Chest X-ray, PA view. Patient: 50 years old, sex F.
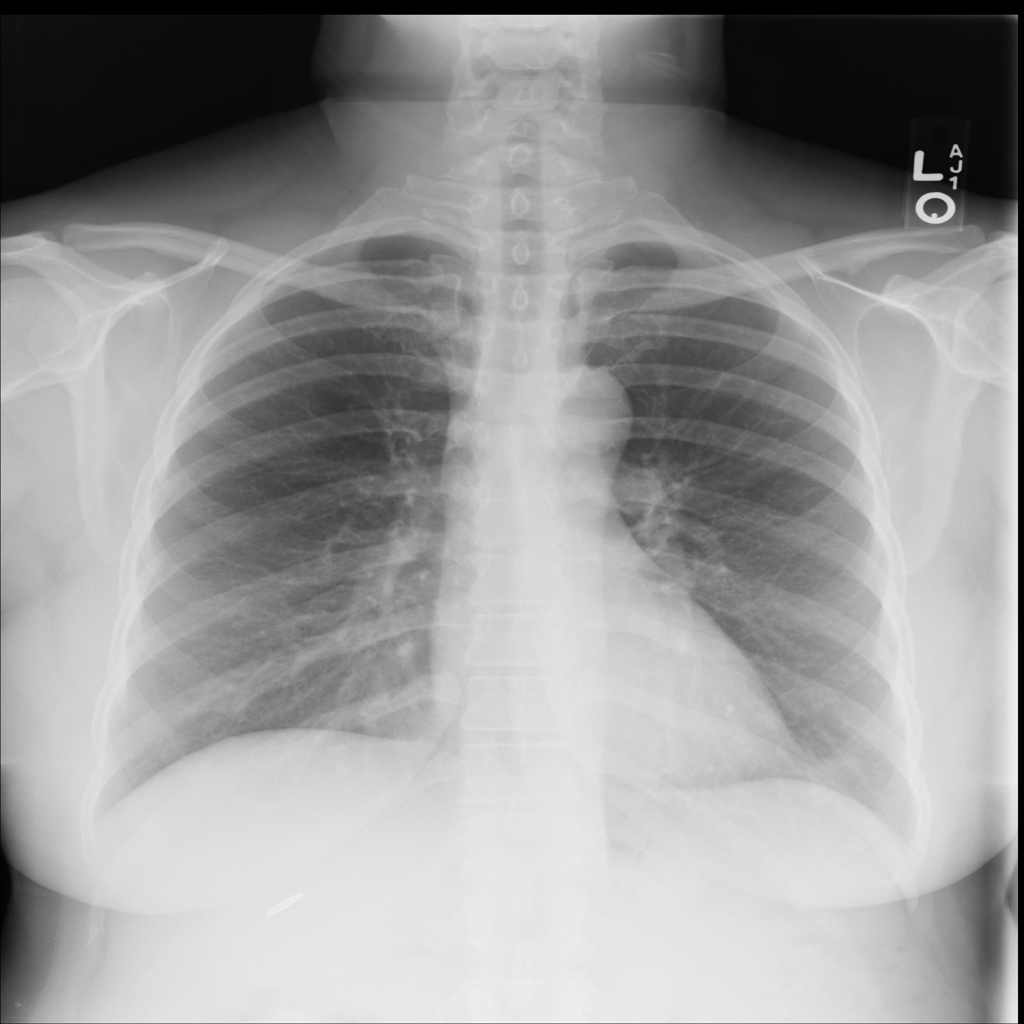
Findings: No Finding